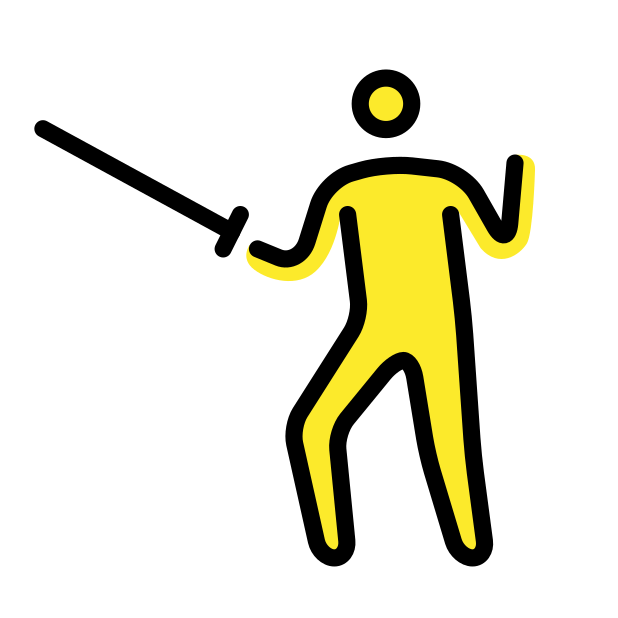
Emoji: 🤺
Name: fencer
Unicode: 0x1f93a